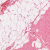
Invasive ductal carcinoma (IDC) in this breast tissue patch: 0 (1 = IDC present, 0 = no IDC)